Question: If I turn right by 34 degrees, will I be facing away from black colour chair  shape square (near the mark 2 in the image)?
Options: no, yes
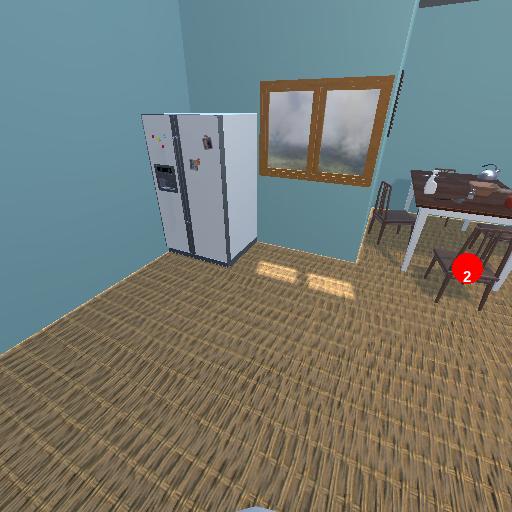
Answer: no